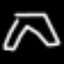
Label: pants